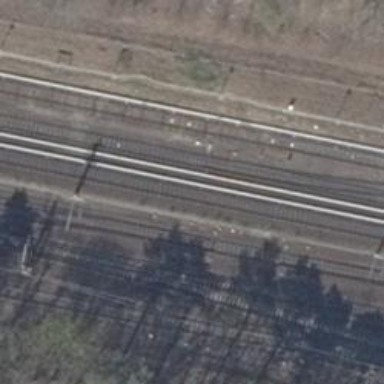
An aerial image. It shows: Railway switch.